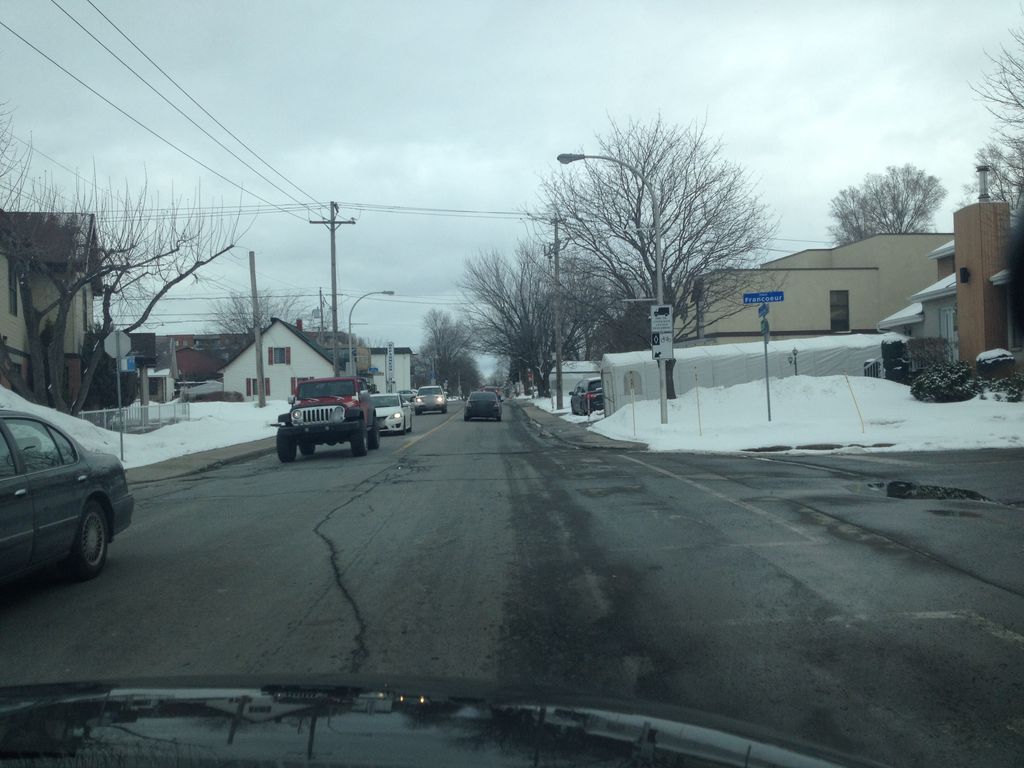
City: montreal